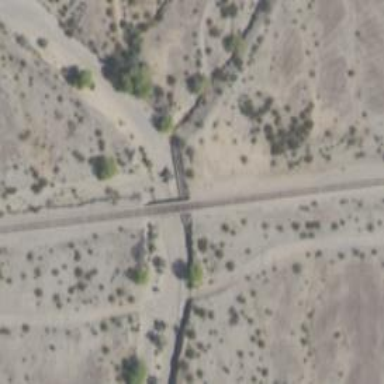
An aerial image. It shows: Railway bridge.